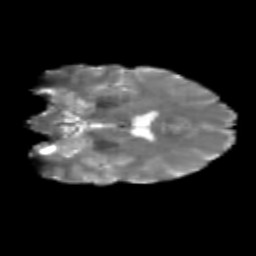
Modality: T2w
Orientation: coronal
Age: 35
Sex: female
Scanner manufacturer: siemens
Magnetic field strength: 3 T
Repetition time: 1.8 s
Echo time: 0.07 s